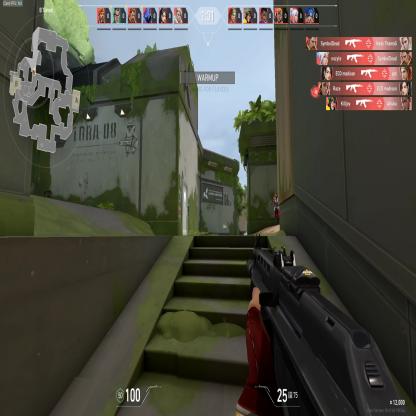
Label: enemy